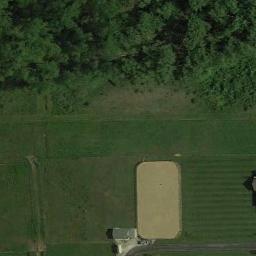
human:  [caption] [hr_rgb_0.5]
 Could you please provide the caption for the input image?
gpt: There are some trees on the meadow .

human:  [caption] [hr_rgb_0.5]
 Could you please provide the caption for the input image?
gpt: This meadow has dense grasses and a clearing and a forest is next to the meadow .

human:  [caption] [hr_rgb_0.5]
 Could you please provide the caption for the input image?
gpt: There are many trees on the meadow .

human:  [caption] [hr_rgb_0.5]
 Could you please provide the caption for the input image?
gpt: There are two yellow lines on the grass .

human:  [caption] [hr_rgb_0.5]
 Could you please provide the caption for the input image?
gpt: There are many green trees beside the meadow .